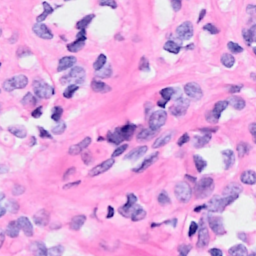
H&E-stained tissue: Breast